Field crop: maize
Growth stage: 2
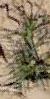
Species: salsola